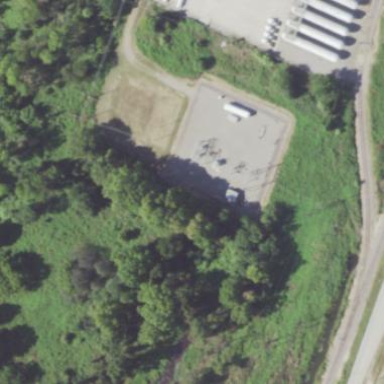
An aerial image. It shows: Distribution level power substation surrounded by fence.